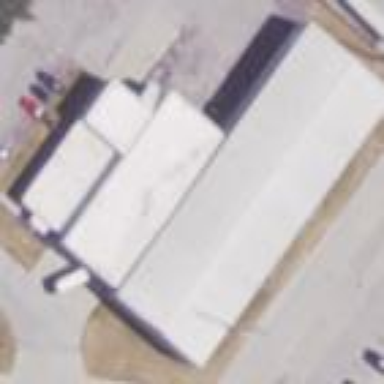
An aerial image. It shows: Industrial building.